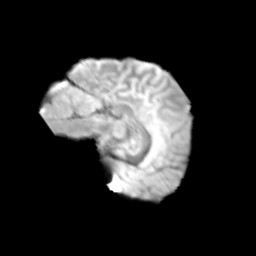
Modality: T2w
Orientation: sagittal
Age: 11
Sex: male
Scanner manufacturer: siemens
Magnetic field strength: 3 T
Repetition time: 3.8 s
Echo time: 0.07 s